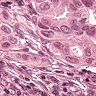
Metastatic tissue present: yes